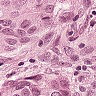
Metastatic tissue present: yes